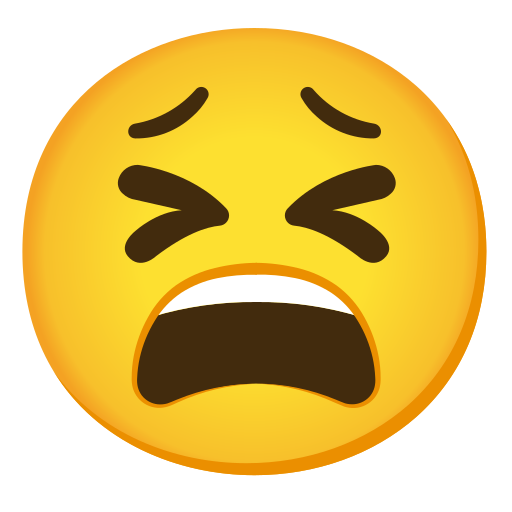
Emoji: 😫